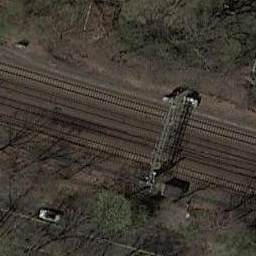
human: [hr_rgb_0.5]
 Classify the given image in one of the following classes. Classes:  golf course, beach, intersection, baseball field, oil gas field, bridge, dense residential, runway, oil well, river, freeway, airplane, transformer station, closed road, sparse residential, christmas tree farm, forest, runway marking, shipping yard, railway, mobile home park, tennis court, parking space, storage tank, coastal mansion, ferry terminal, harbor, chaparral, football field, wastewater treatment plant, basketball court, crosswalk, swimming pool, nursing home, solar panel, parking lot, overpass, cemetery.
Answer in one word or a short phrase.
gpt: railway